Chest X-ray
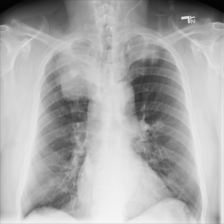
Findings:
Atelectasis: negative
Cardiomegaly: negative
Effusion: negative
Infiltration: negative
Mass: negative
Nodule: negative
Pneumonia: negative
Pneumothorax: negative
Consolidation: negative
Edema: negative
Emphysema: negative
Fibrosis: negative
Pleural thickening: negative
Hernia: negative